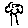
Label: tree